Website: macys
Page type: customer-info-address
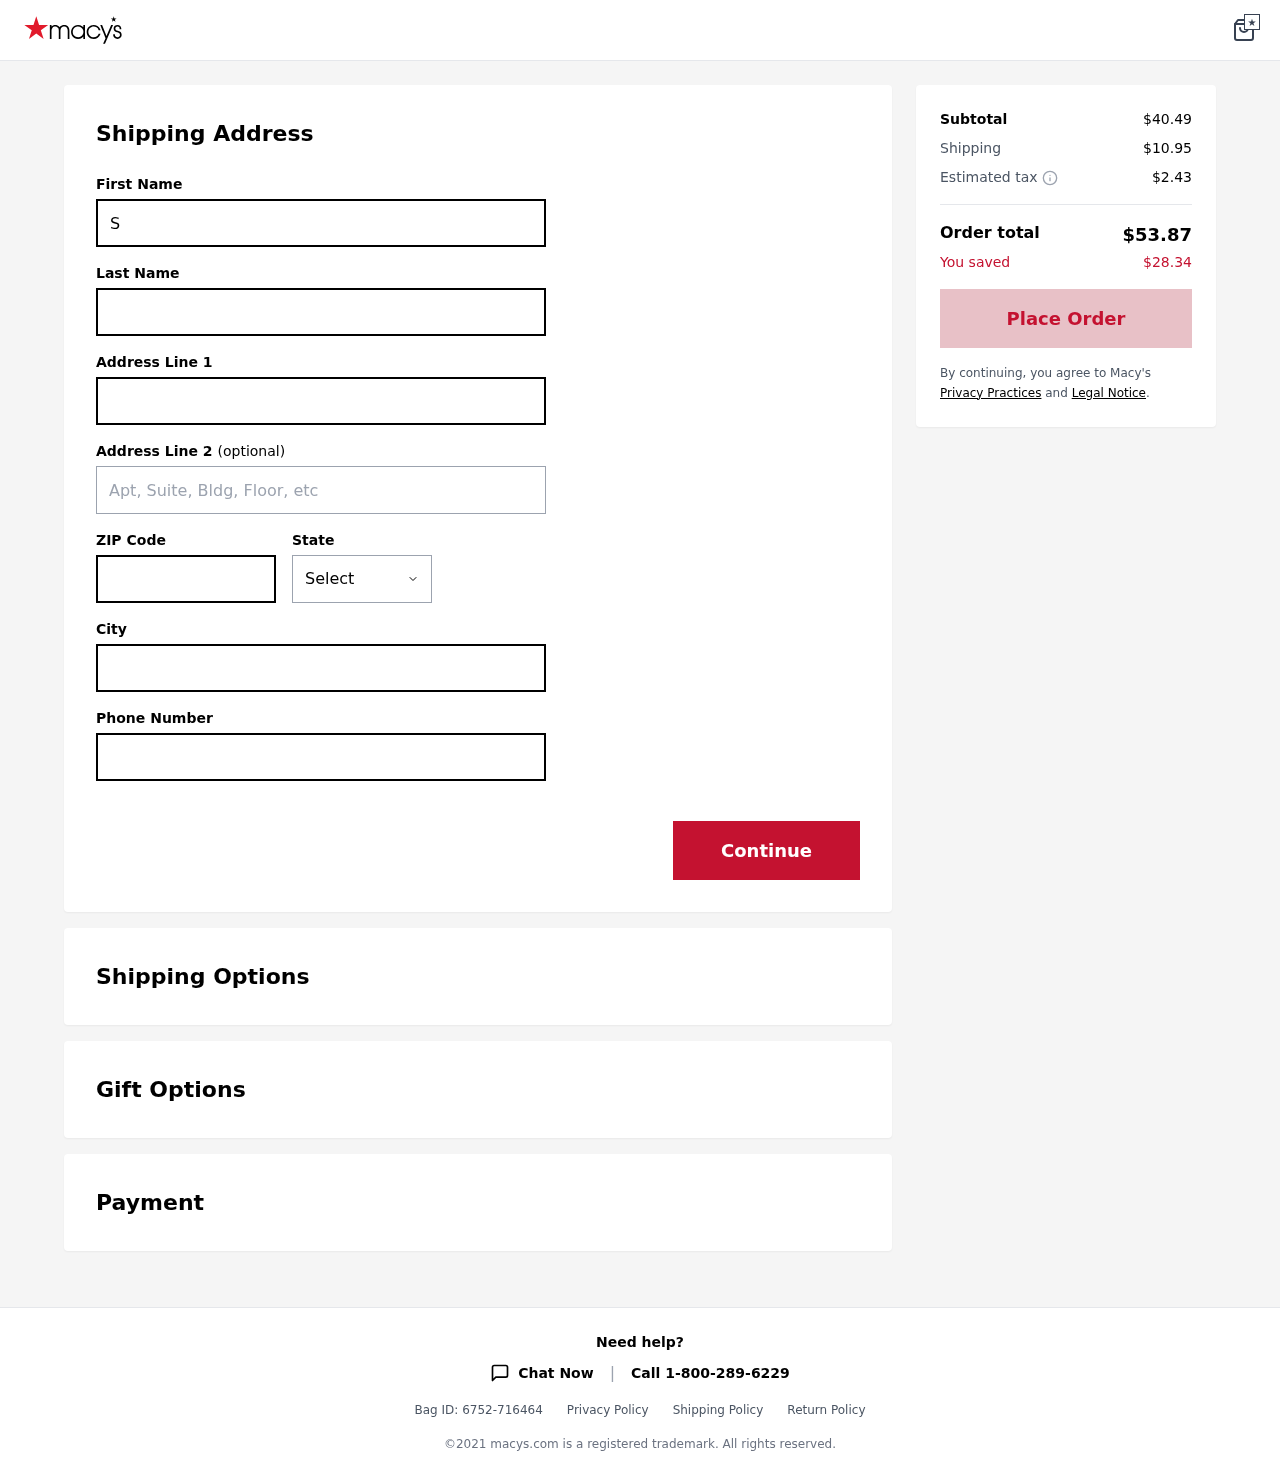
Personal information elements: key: PII_CITY
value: Rachelmouth
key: PII_FIRSTNAME
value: Sherri
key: PII_LASTNAME
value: King
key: PII_PHONE
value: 5643084361
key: PII_POSTCODE
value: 30225
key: PII_STATE
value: Louisiana
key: PII_STREET
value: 592 Baker Valley
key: PII_STREET2
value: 30853 Garcia Isle
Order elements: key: ORDER_SUBTOTAL
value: $40.49
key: ORDER_SHIPPING_COST
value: $10.95
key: ORDER_TAX
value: $2.43
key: ORDER_TOTAL
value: $53.87
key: ORDER_SAVINGS
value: $28.34